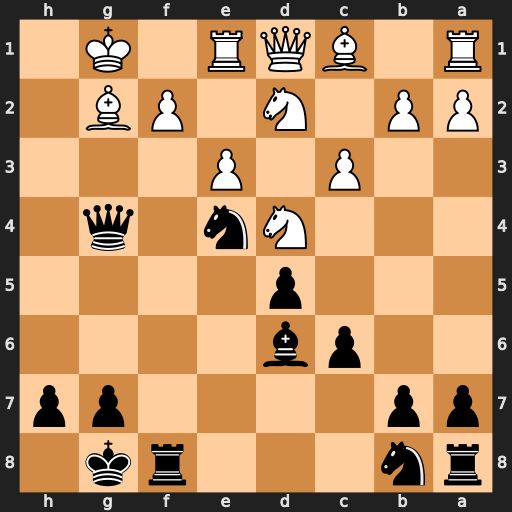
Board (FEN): rn3rk1/pp4pp/2pb4/3p4/3Nn1q1/2P1P3/PP1N1PB1/R1BQR1K1
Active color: b
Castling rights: -
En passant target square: -
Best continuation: Bh2+ Kxh2 Qh4+ Kg1 Qxf2+